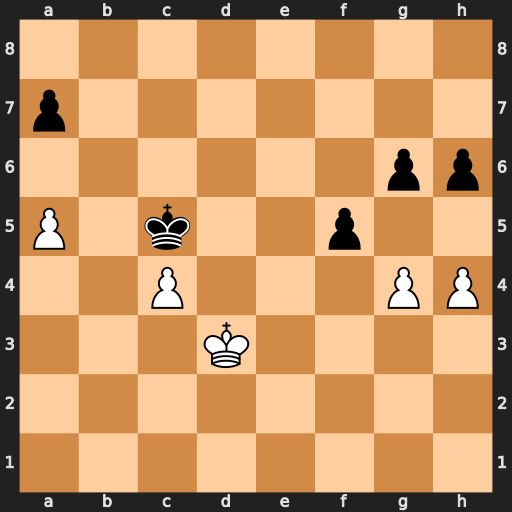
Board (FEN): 8/p7/6pp/P1k2p2/2P3PP/3K4/8/8
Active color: w
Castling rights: -
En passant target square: -
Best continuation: h5 gxh5 gxf5 Kd6 Kd4 h4 c5+